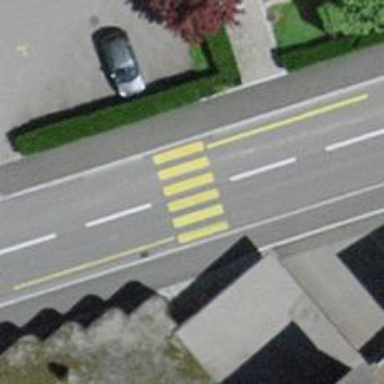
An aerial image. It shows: Marked crossing on asphalt footway.